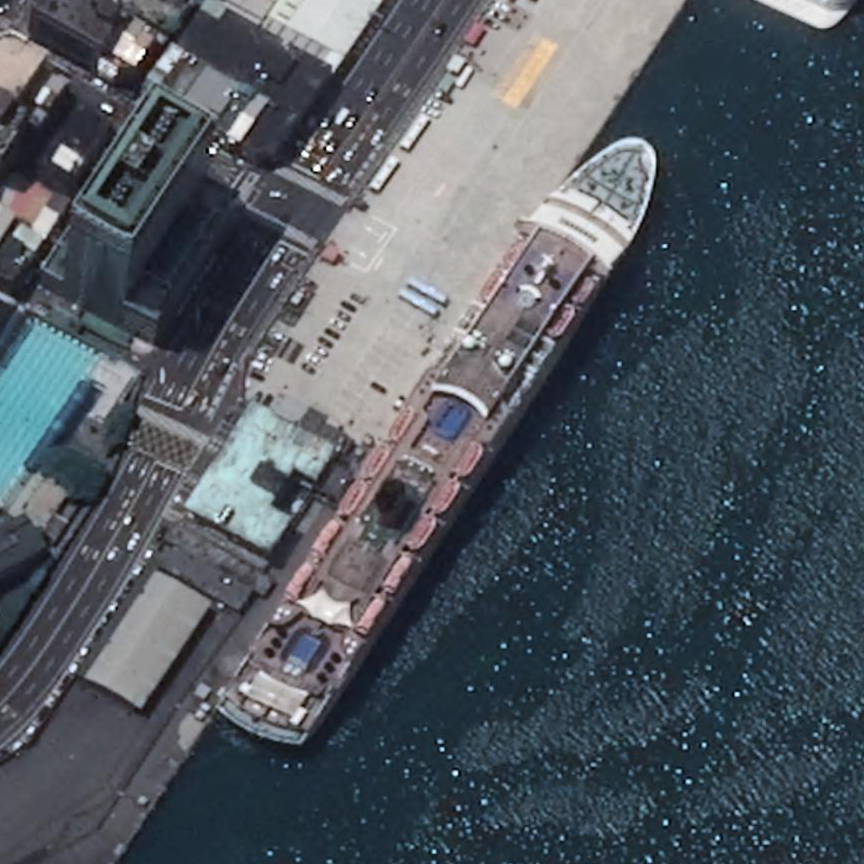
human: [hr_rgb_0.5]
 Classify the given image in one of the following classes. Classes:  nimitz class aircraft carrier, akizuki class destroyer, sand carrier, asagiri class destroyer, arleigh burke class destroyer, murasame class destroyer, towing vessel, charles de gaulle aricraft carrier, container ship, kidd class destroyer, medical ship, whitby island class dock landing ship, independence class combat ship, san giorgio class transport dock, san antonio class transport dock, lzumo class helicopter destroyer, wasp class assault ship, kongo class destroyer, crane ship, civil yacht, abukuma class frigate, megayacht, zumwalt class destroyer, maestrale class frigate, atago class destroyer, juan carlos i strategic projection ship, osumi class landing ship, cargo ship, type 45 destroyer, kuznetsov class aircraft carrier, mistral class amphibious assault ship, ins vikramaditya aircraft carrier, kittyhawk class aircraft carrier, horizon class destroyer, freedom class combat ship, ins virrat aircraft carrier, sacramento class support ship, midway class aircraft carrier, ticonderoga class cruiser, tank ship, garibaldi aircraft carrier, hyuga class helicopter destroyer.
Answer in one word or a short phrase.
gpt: Megayacht